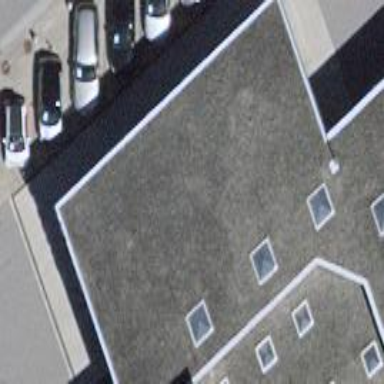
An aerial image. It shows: View of roof of building.